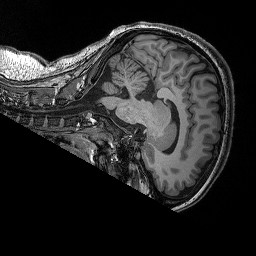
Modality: T1w
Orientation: sagittal
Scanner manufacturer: siemens
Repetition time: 2.25 s
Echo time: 0.00418 s